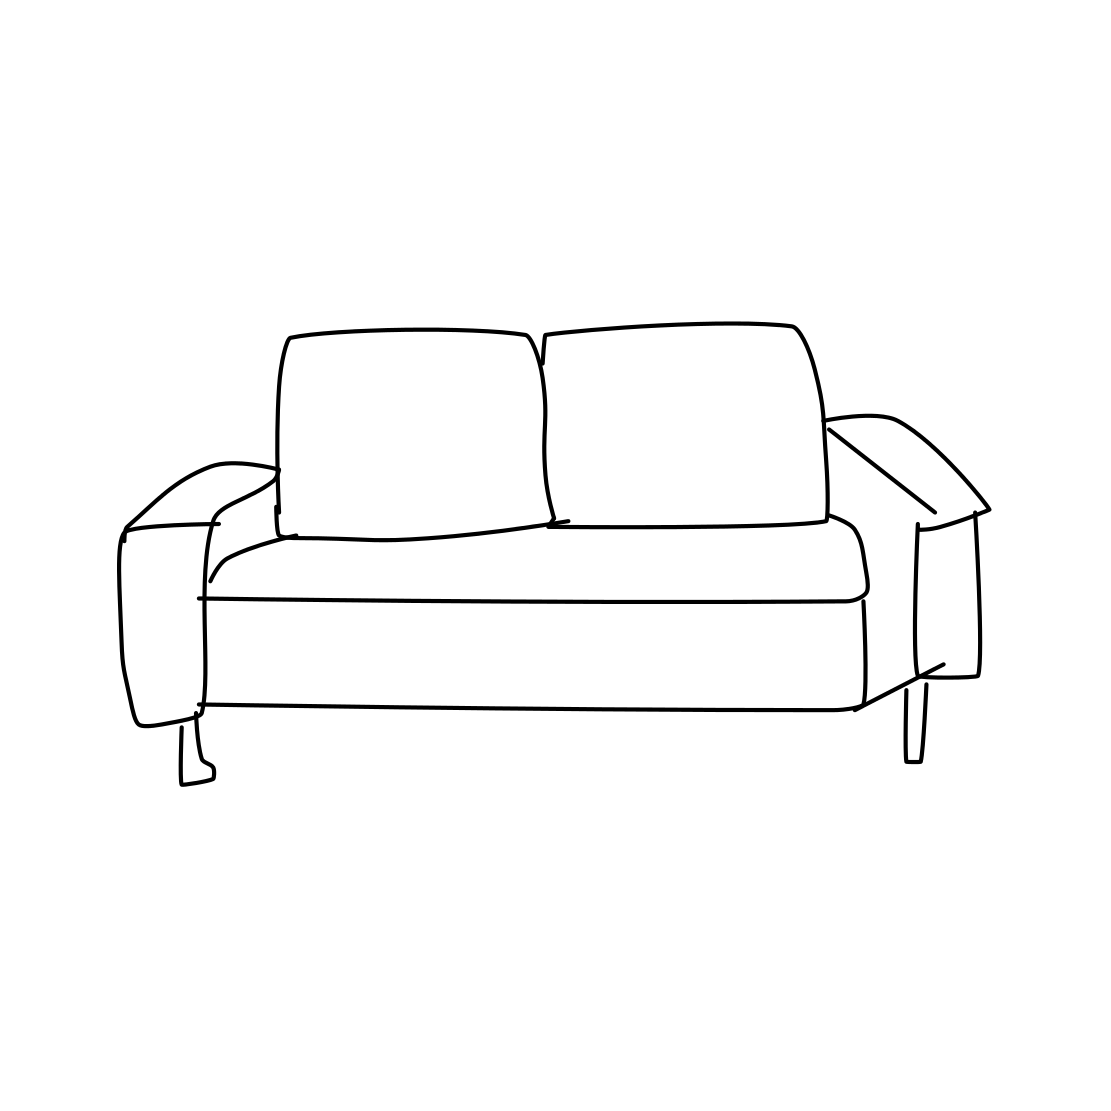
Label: couch